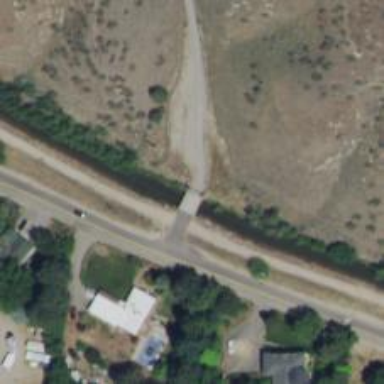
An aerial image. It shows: Service road on bridge.